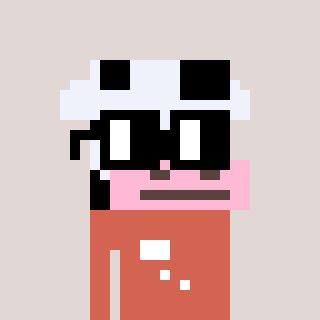
a pixel art character with square black glasses, a cow-shaped head and a peachy-colored body on a warm background